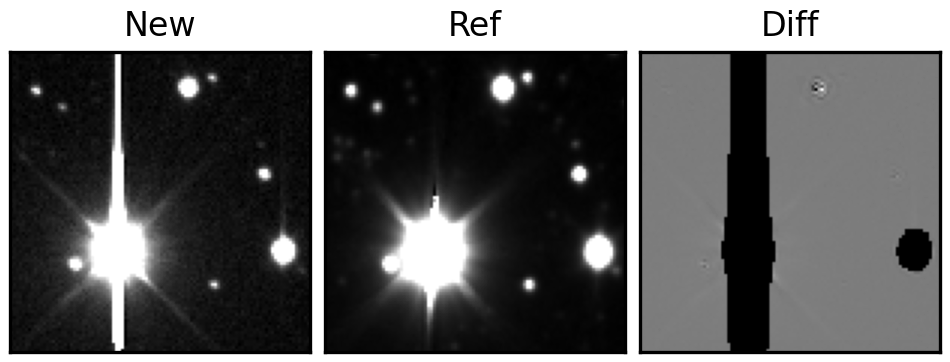
Label: bogus